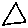
Label: triangle